Question: The admins for my application can make extra properties for the userprofiles. So UserA can have 1 Cellphone number , while UserB can have 5. Or UserA can have a Creditcard number while UserB doesn't have any.
I want to make this work with Azure Table Storage. I'm making generic entities and inserting them into Table Storage.
I know every entity/row can only have 255 filled in properties ( Partition Key, Row Key, Timestamp and your own properties.) In my situation there is a high chance there will be more columns but a very very small chance 1 user will actually use 255 properties.
Now here is the problem, when the user reads his entity all the other properties that he doesn't use will be ''m:null="true''.
As you can see he still takes the extra properties he doesn't need.
I can of course ignore them in my 'ReadingEntity' Event but it's still overhead right? Imagine you want to get the profiles of 100 users and you have like 500 columns. There will be a lot of useless data in that xml file & network traffic.
Is there any way to ignore those null and don't send them back at all? Instead of sending them back and marking the column as null?

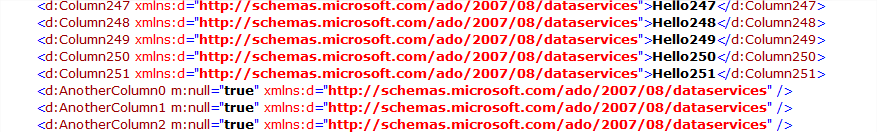
Answer: > And are you using development storage? Make sure to try this against
real cloud storage... dev storage saves an actual schema and may be
applying properties from other entities to the one you're trying to
read.
- smarx Jul 5 at 17:28
This was the solution